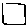
Label: square